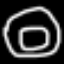
Label: donut